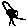
Label: tree